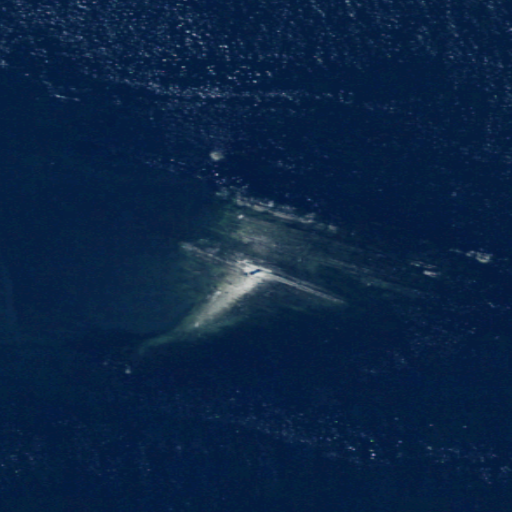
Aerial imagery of bar in Washington named Parker Reef containing only open water